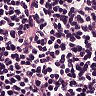
Metastatic tissue present: no